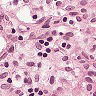
Metastatic tissue present: no